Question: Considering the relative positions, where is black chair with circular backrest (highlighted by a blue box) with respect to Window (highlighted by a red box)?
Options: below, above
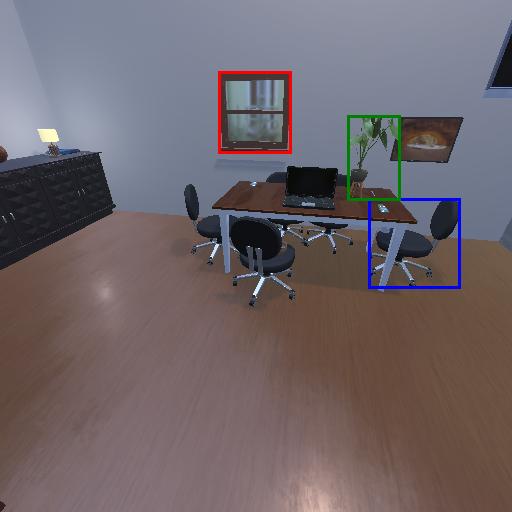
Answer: below